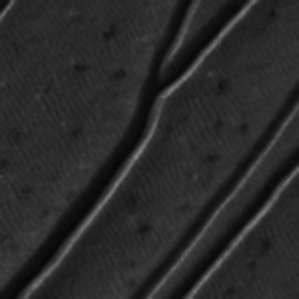
Label: frost